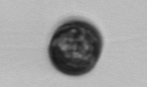
Label: Thalassiosira